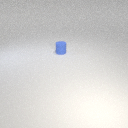
small blue rubber cylinder